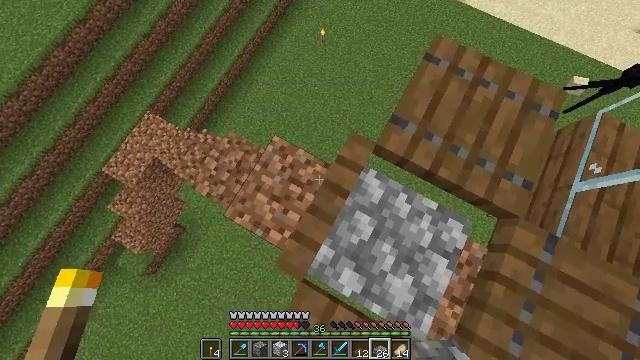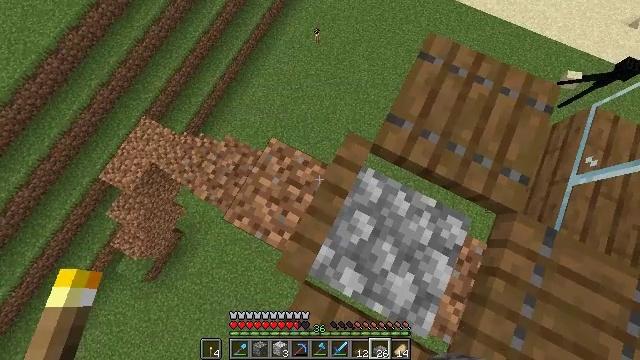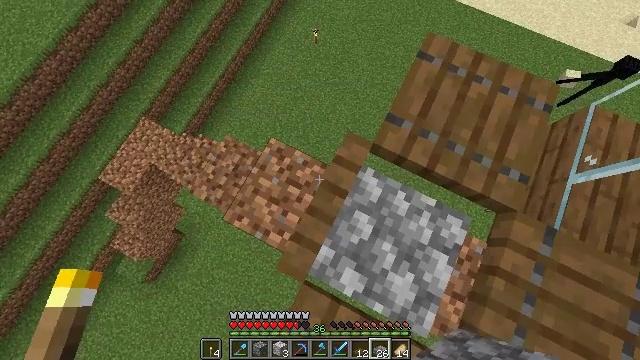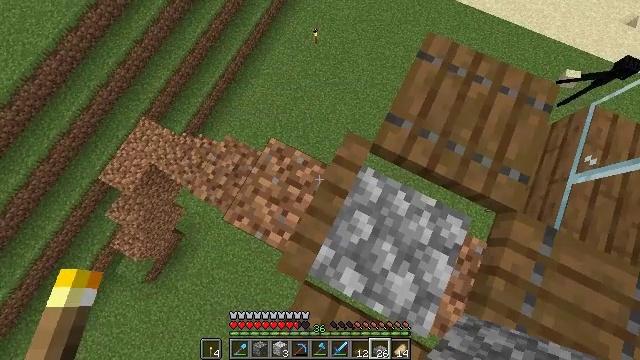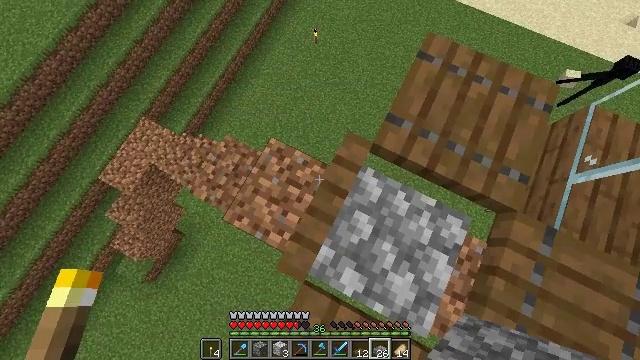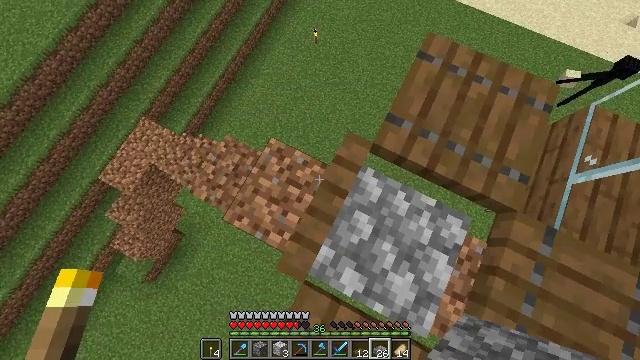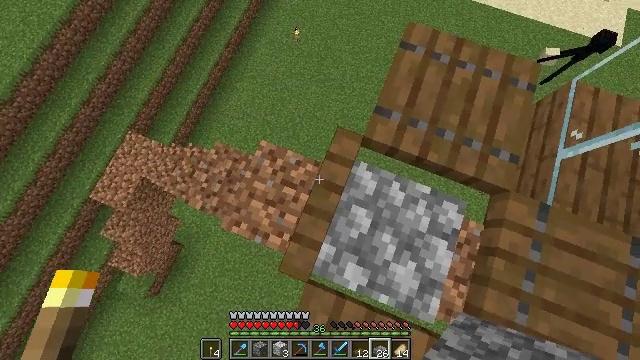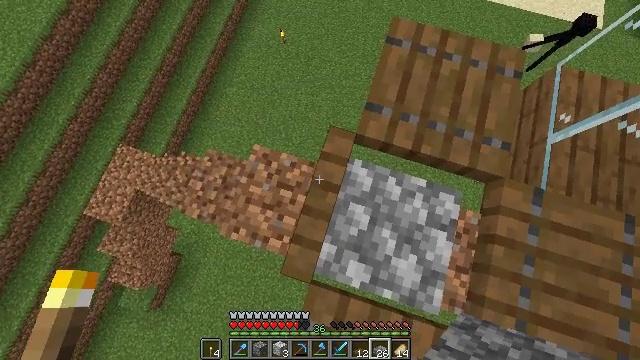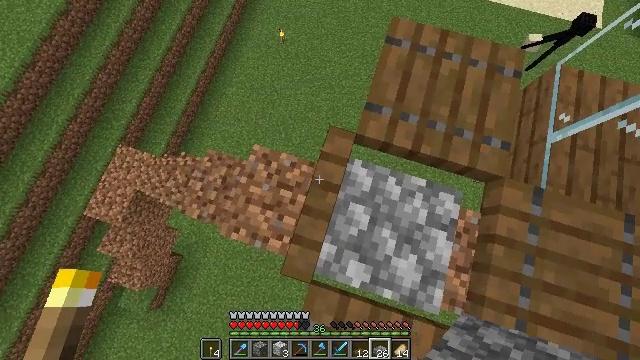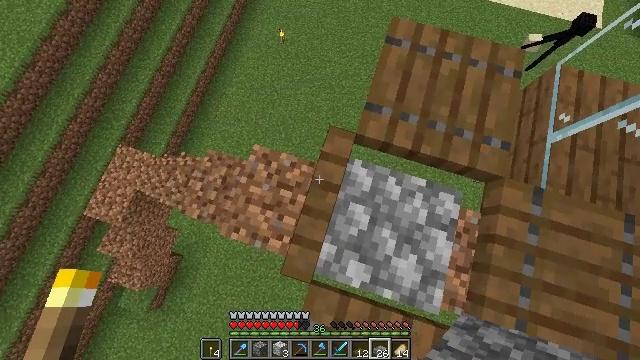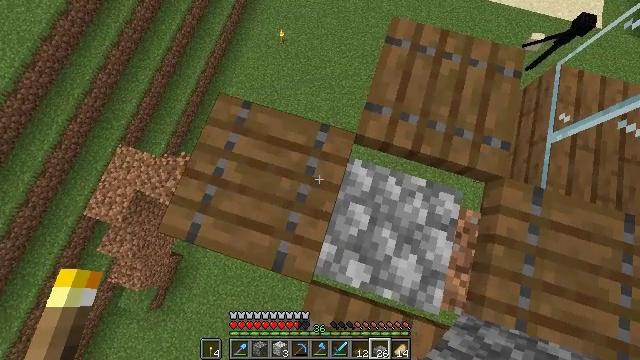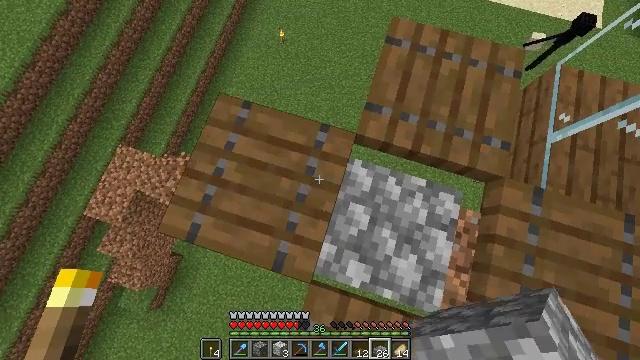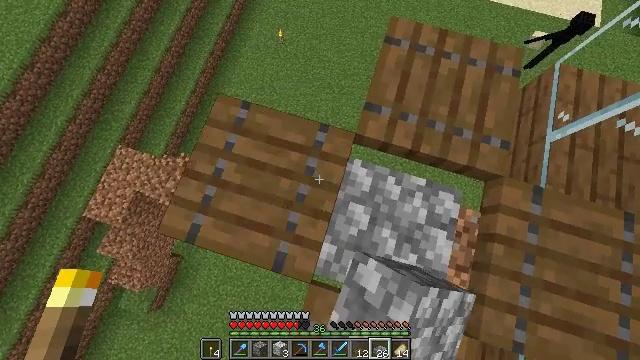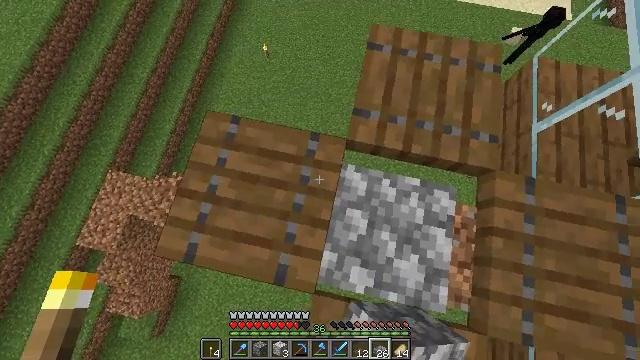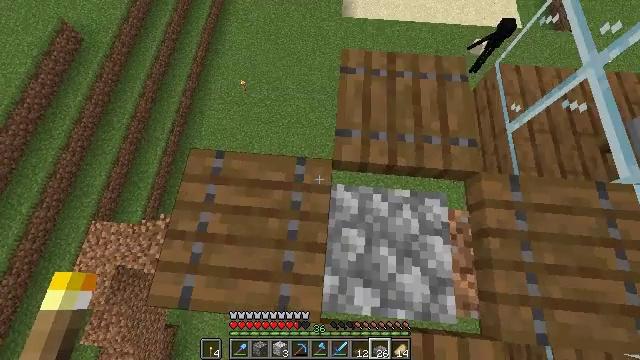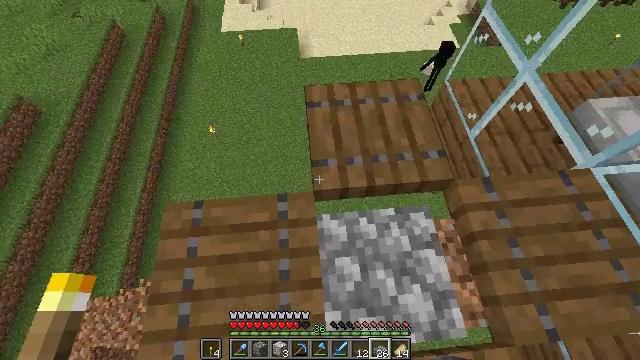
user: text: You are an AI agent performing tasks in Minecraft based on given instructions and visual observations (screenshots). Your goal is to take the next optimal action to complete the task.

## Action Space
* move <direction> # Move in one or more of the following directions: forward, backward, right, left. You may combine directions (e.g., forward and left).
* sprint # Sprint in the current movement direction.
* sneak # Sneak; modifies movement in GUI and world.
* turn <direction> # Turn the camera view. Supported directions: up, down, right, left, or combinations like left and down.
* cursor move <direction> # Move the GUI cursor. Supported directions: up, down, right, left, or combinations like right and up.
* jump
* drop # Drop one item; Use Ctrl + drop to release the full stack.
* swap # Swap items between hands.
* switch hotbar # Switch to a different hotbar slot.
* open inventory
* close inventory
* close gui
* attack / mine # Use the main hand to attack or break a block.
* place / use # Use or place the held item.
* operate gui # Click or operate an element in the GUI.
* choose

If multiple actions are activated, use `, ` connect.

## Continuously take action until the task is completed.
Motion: motion action
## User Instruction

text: Demolish the cobblestone slab for reuse.
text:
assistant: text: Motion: turn right
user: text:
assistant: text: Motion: no_op
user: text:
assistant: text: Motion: no_op
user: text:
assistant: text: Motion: no_op
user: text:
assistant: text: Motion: no_op
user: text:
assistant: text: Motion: turn right
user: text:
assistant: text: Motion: turn right
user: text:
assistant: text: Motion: no_op
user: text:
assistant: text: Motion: no_op
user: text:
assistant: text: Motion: use / place
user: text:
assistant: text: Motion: use / place
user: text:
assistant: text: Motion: use / place
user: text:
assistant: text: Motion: turn right and up
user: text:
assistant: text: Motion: turn right and up
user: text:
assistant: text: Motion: turn right and up
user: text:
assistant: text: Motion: turn right and up
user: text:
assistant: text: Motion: turn right and up
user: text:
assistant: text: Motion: turn right
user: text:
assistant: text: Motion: no_op
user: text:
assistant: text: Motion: no_op
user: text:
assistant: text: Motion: no_op
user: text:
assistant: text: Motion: no_op
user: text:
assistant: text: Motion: no_op
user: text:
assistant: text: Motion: no_op
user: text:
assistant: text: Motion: no_op
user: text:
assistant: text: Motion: no_op
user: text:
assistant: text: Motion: no_op
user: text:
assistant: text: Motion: no_op
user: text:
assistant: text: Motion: no_op
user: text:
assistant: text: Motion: no_op